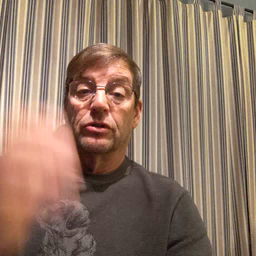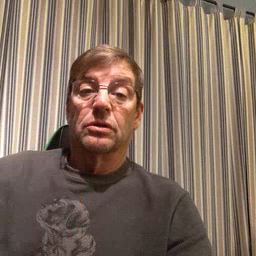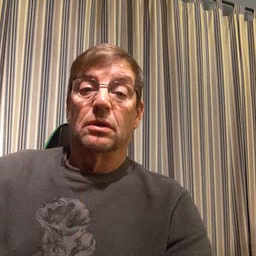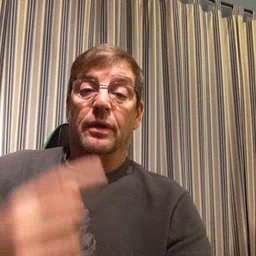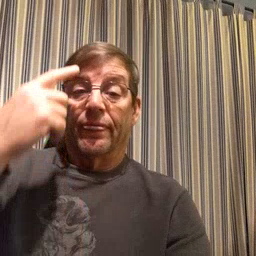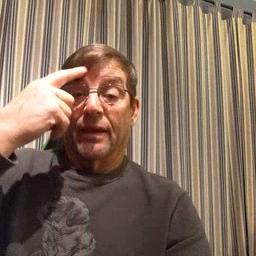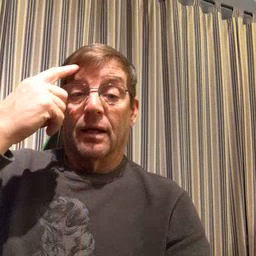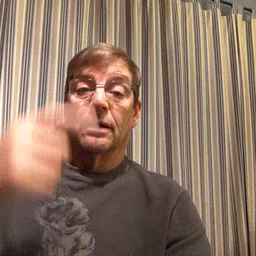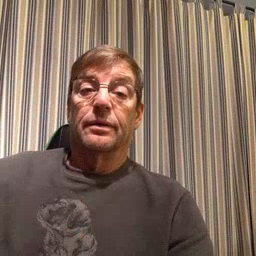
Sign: think